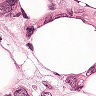
Metastatic tissue present: yes